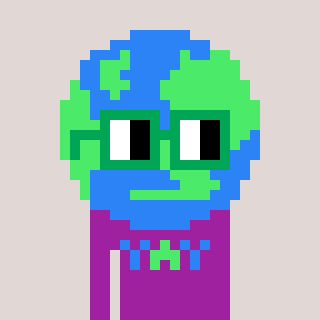
a pixel art character with square green glasses, a earth-shaped head and a magenta-colored body on a warm background